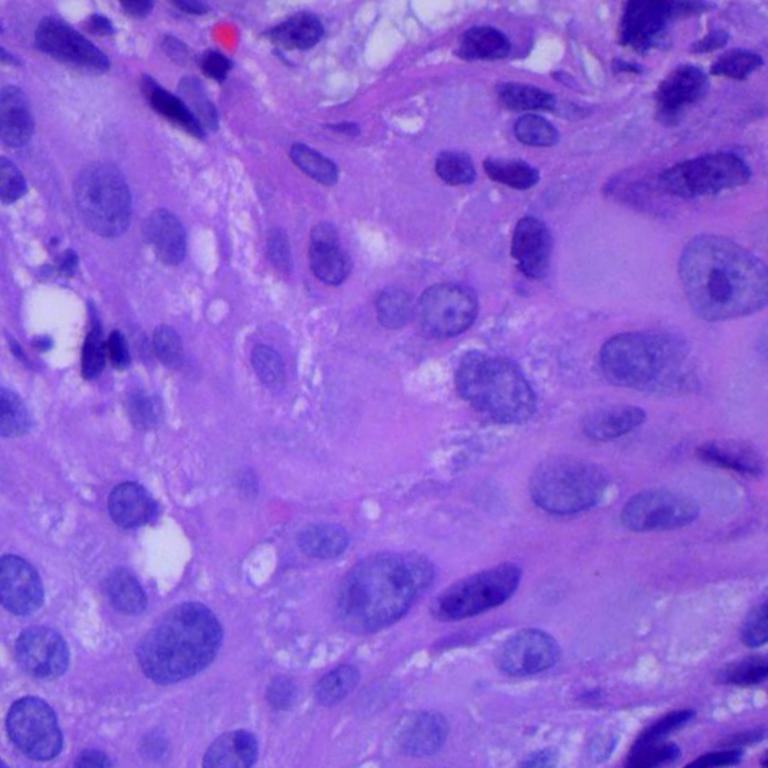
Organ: lung
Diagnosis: squamous carcinomas